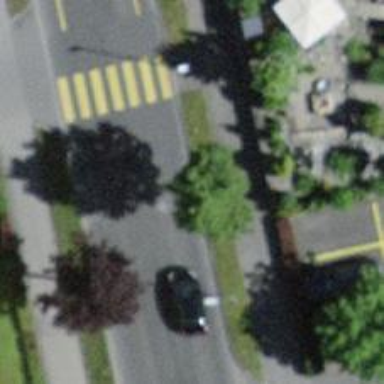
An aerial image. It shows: Avenue lined with trees.